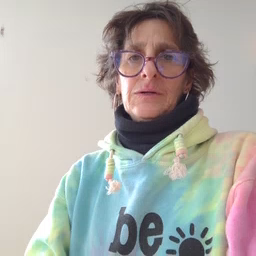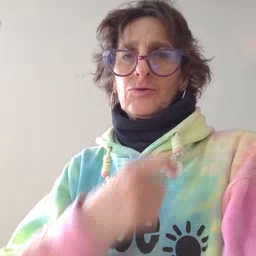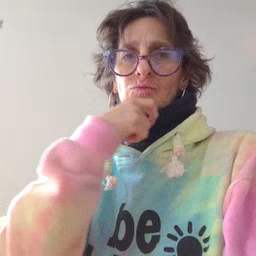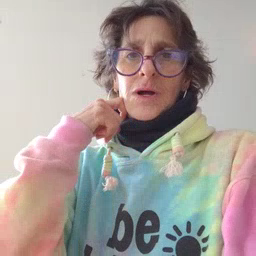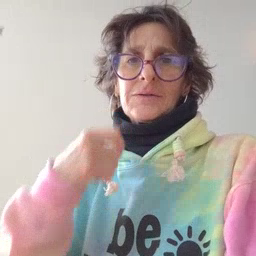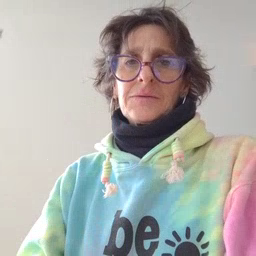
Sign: dry